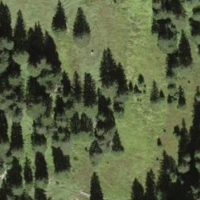
EUNIS habitat code: 43
Species observed at this site:
Campanula barbata